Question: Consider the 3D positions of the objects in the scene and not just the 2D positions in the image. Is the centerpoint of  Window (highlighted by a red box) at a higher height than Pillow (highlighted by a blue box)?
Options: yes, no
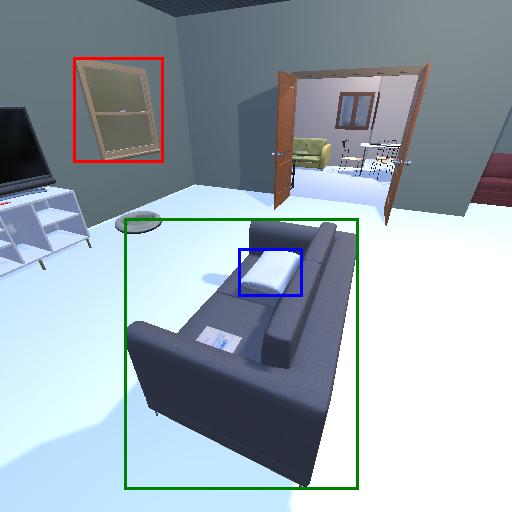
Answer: yes